Question: '''
<asp:BoundField DataField="Birthadate" DataFormatString="{0:d}"
HeaderText="Gimimo data" SortExpression="Birthadate" />
'''
I have formated date, but when i press edit it gives me edti date and time? How to do not show time?

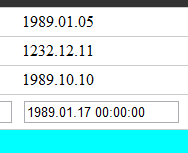
Answer: Set the <URL> to true in order to push the item formatting into the edit item.
'''
<asp:BoundField ApplyFormatInEditMode="true" DataField="Birthadate" DataFormatString="{0:d}" HeaderText="Gimimo data" SortExpression="Birthadate" />
'''